Interaction volume radius: 10 \u00c5
Interaction volume height: 15 \u00c5
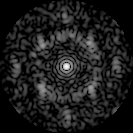
Disorder parameter: 0.6505